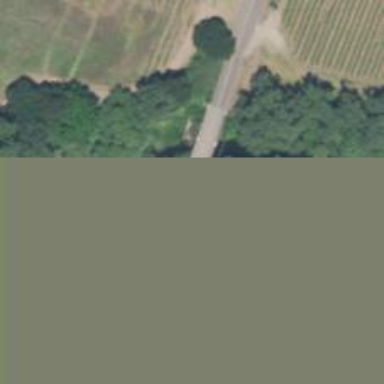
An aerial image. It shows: Tertiary road with bridge.